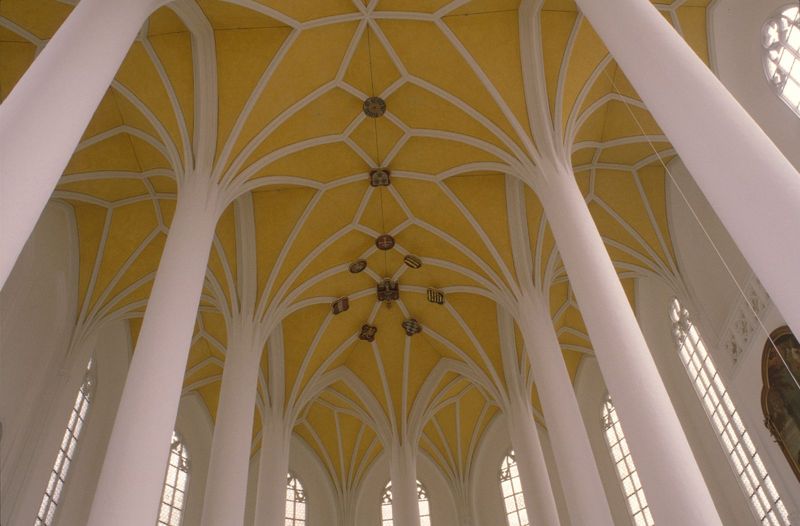
Titel: Landshut, Spitalkirche zum Heiligen Geist
Künstler: Hanns von Burghausen
Standort: Landshut (EU - D - Bayern)
Schlagwörter: baum, weiß, gelb, braun, fenster, licht, schwarz, säule, säulen, muster, architektur, rahmen, bild, kirche, schnur, decke, gotik, symmetrie, verzierung, halle, gewölbe, religion, stern, dom, seil, symmetrisch, rippen, münster, altar, kathedrale, schlussstein, wappen, rauten, kreuzrippe, putz, gotisch, romantisch, apsis, chor, grat, geölbe, spätgotik, schlusstein, doof, alles, hochgotik, so, palmrippe, gelb weiß